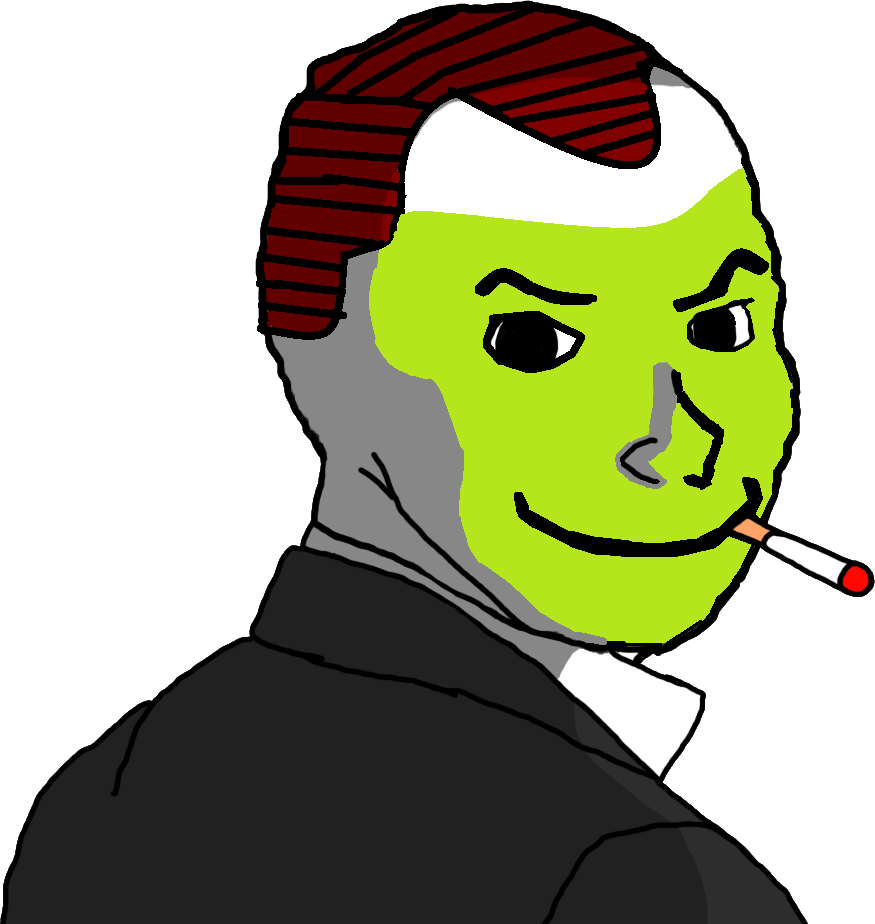
Label: 5_Oomer